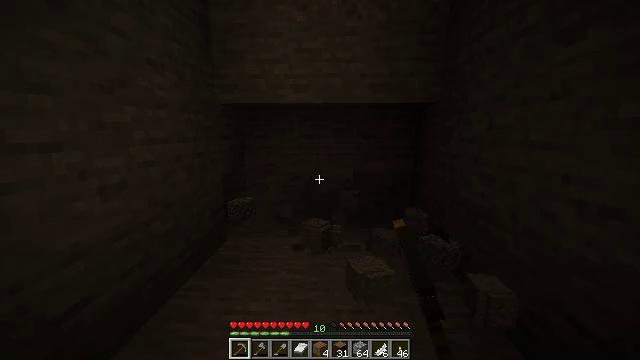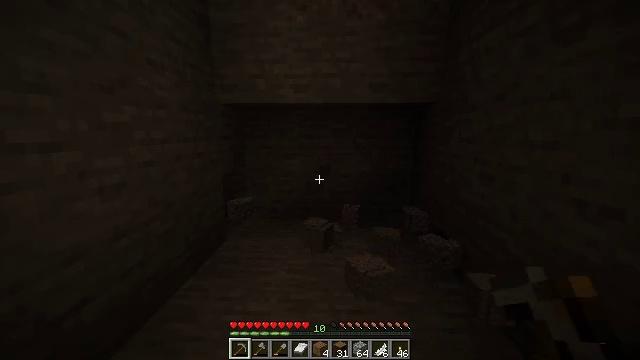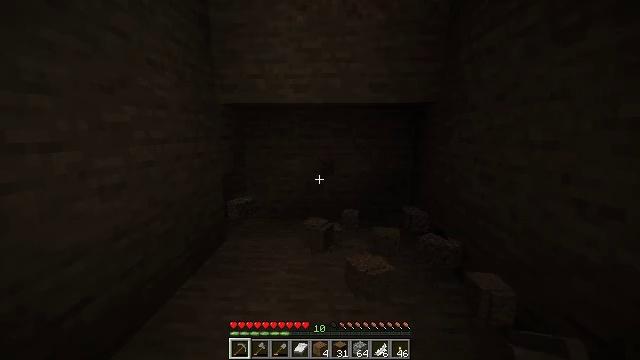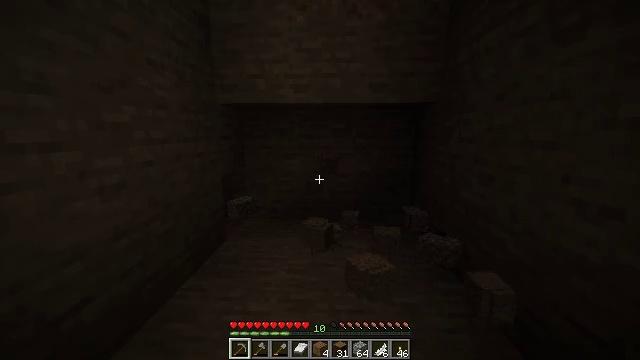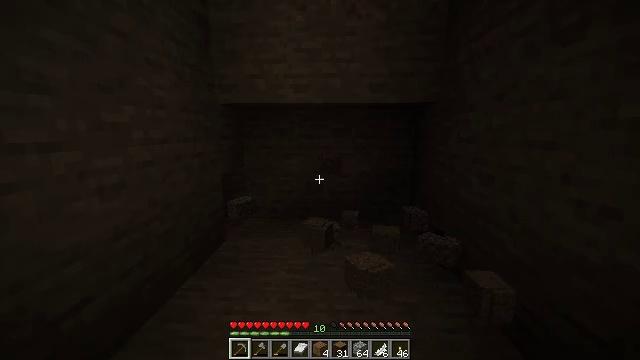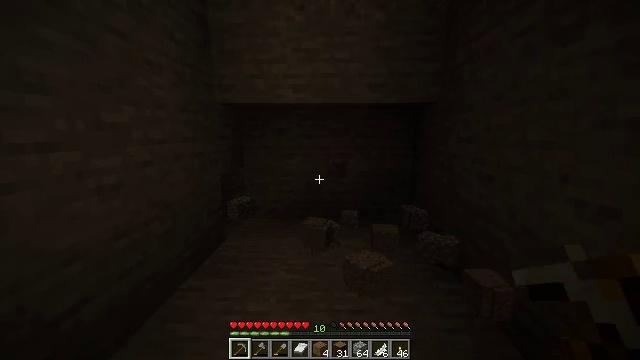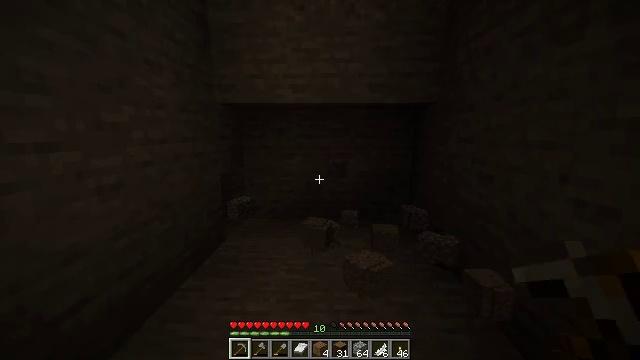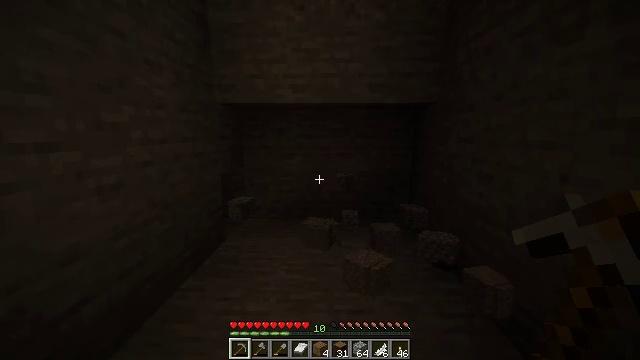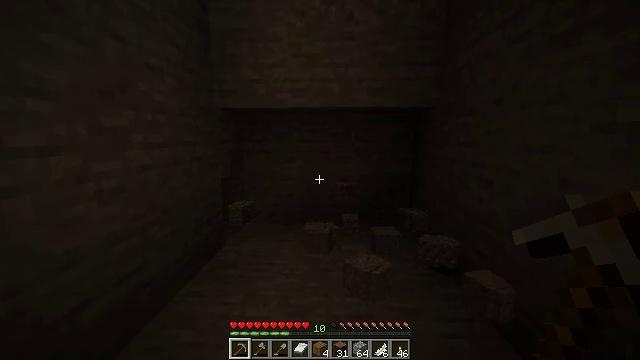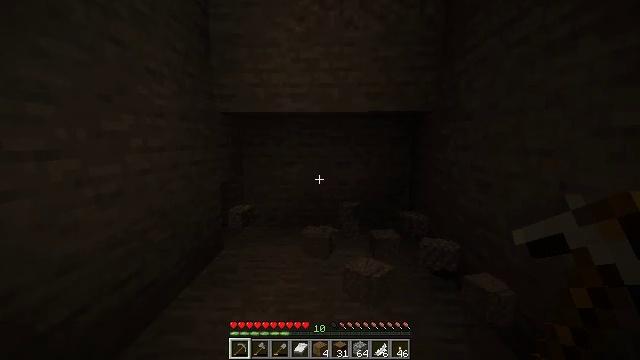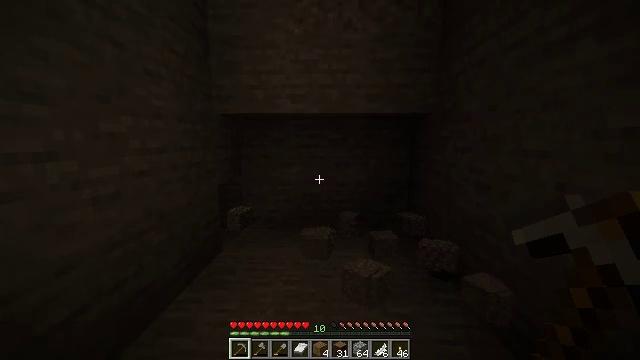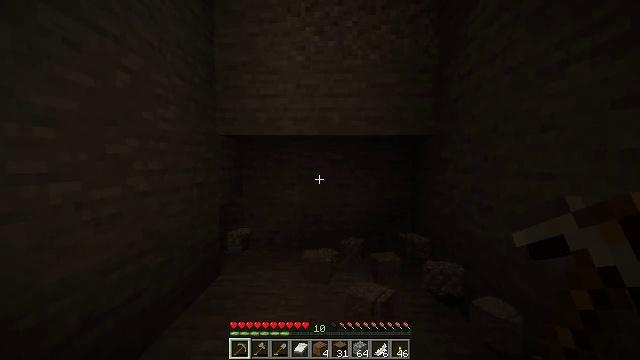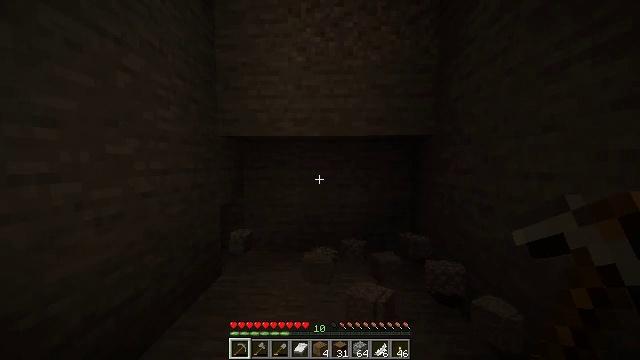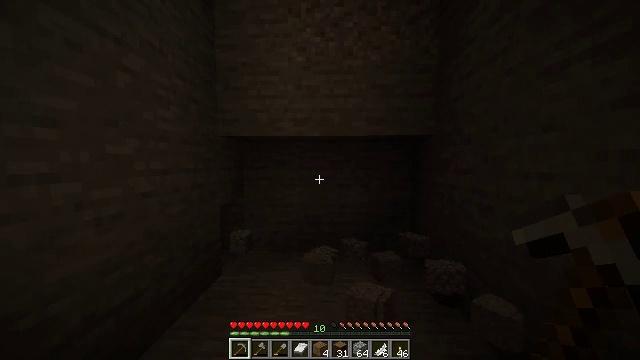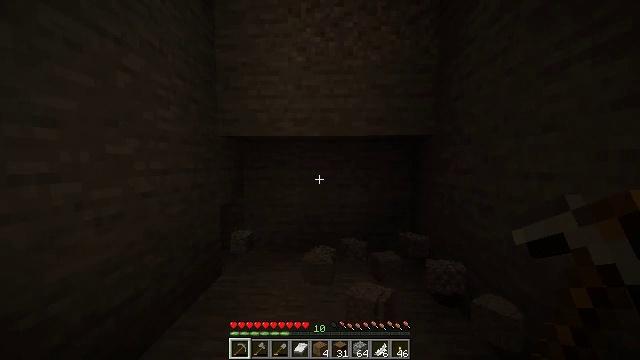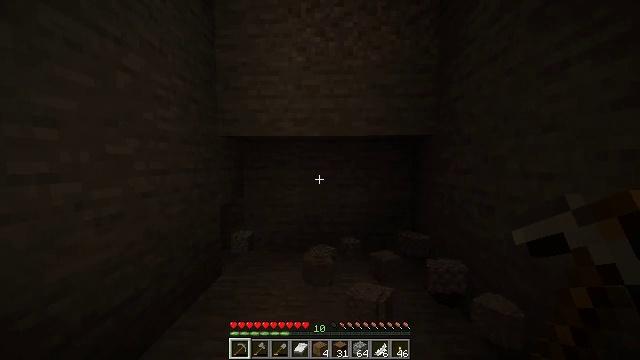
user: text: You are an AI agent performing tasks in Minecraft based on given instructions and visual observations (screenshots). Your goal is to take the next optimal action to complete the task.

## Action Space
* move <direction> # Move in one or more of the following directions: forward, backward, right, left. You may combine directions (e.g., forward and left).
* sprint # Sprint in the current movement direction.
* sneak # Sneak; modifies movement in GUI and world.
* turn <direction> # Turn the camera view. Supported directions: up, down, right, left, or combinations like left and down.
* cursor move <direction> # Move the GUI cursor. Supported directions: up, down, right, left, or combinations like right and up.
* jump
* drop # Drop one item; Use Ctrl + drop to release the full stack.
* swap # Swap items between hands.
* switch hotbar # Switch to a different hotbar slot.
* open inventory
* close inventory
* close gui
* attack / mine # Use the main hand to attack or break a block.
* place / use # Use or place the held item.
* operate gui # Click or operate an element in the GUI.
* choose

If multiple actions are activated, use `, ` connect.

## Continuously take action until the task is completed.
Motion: motion action
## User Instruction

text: Gather gravel by digging.
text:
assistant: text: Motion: attack / mine
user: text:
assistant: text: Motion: attack / mine
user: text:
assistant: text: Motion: attack / mine
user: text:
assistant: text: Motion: attack / mine
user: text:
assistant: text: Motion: attack / mine
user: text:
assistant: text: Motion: attack / mine
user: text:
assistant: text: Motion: attack / mine
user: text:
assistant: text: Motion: no_op
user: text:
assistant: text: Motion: no_op
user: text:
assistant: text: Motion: no_op
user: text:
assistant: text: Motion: turn up
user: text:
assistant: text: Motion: no_op
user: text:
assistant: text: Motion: no_op
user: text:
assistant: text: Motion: no_op
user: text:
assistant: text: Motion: no_op
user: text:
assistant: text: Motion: no_op
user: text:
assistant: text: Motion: no_op
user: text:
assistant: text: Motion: no_op
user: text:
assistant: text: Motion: no_op
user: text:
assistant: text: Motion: no_op
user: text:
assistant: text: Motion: no_op
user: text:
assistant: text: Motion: no_op
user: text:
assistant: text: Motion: no_op
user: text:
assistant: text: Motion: no_op
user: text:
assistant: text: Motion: no_op
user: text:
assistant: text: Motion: no_op
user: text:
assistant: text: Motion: no_op
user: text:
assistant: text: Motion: no_op
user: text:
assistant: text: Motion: no_op
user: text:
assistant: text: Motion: no_op